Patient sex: F
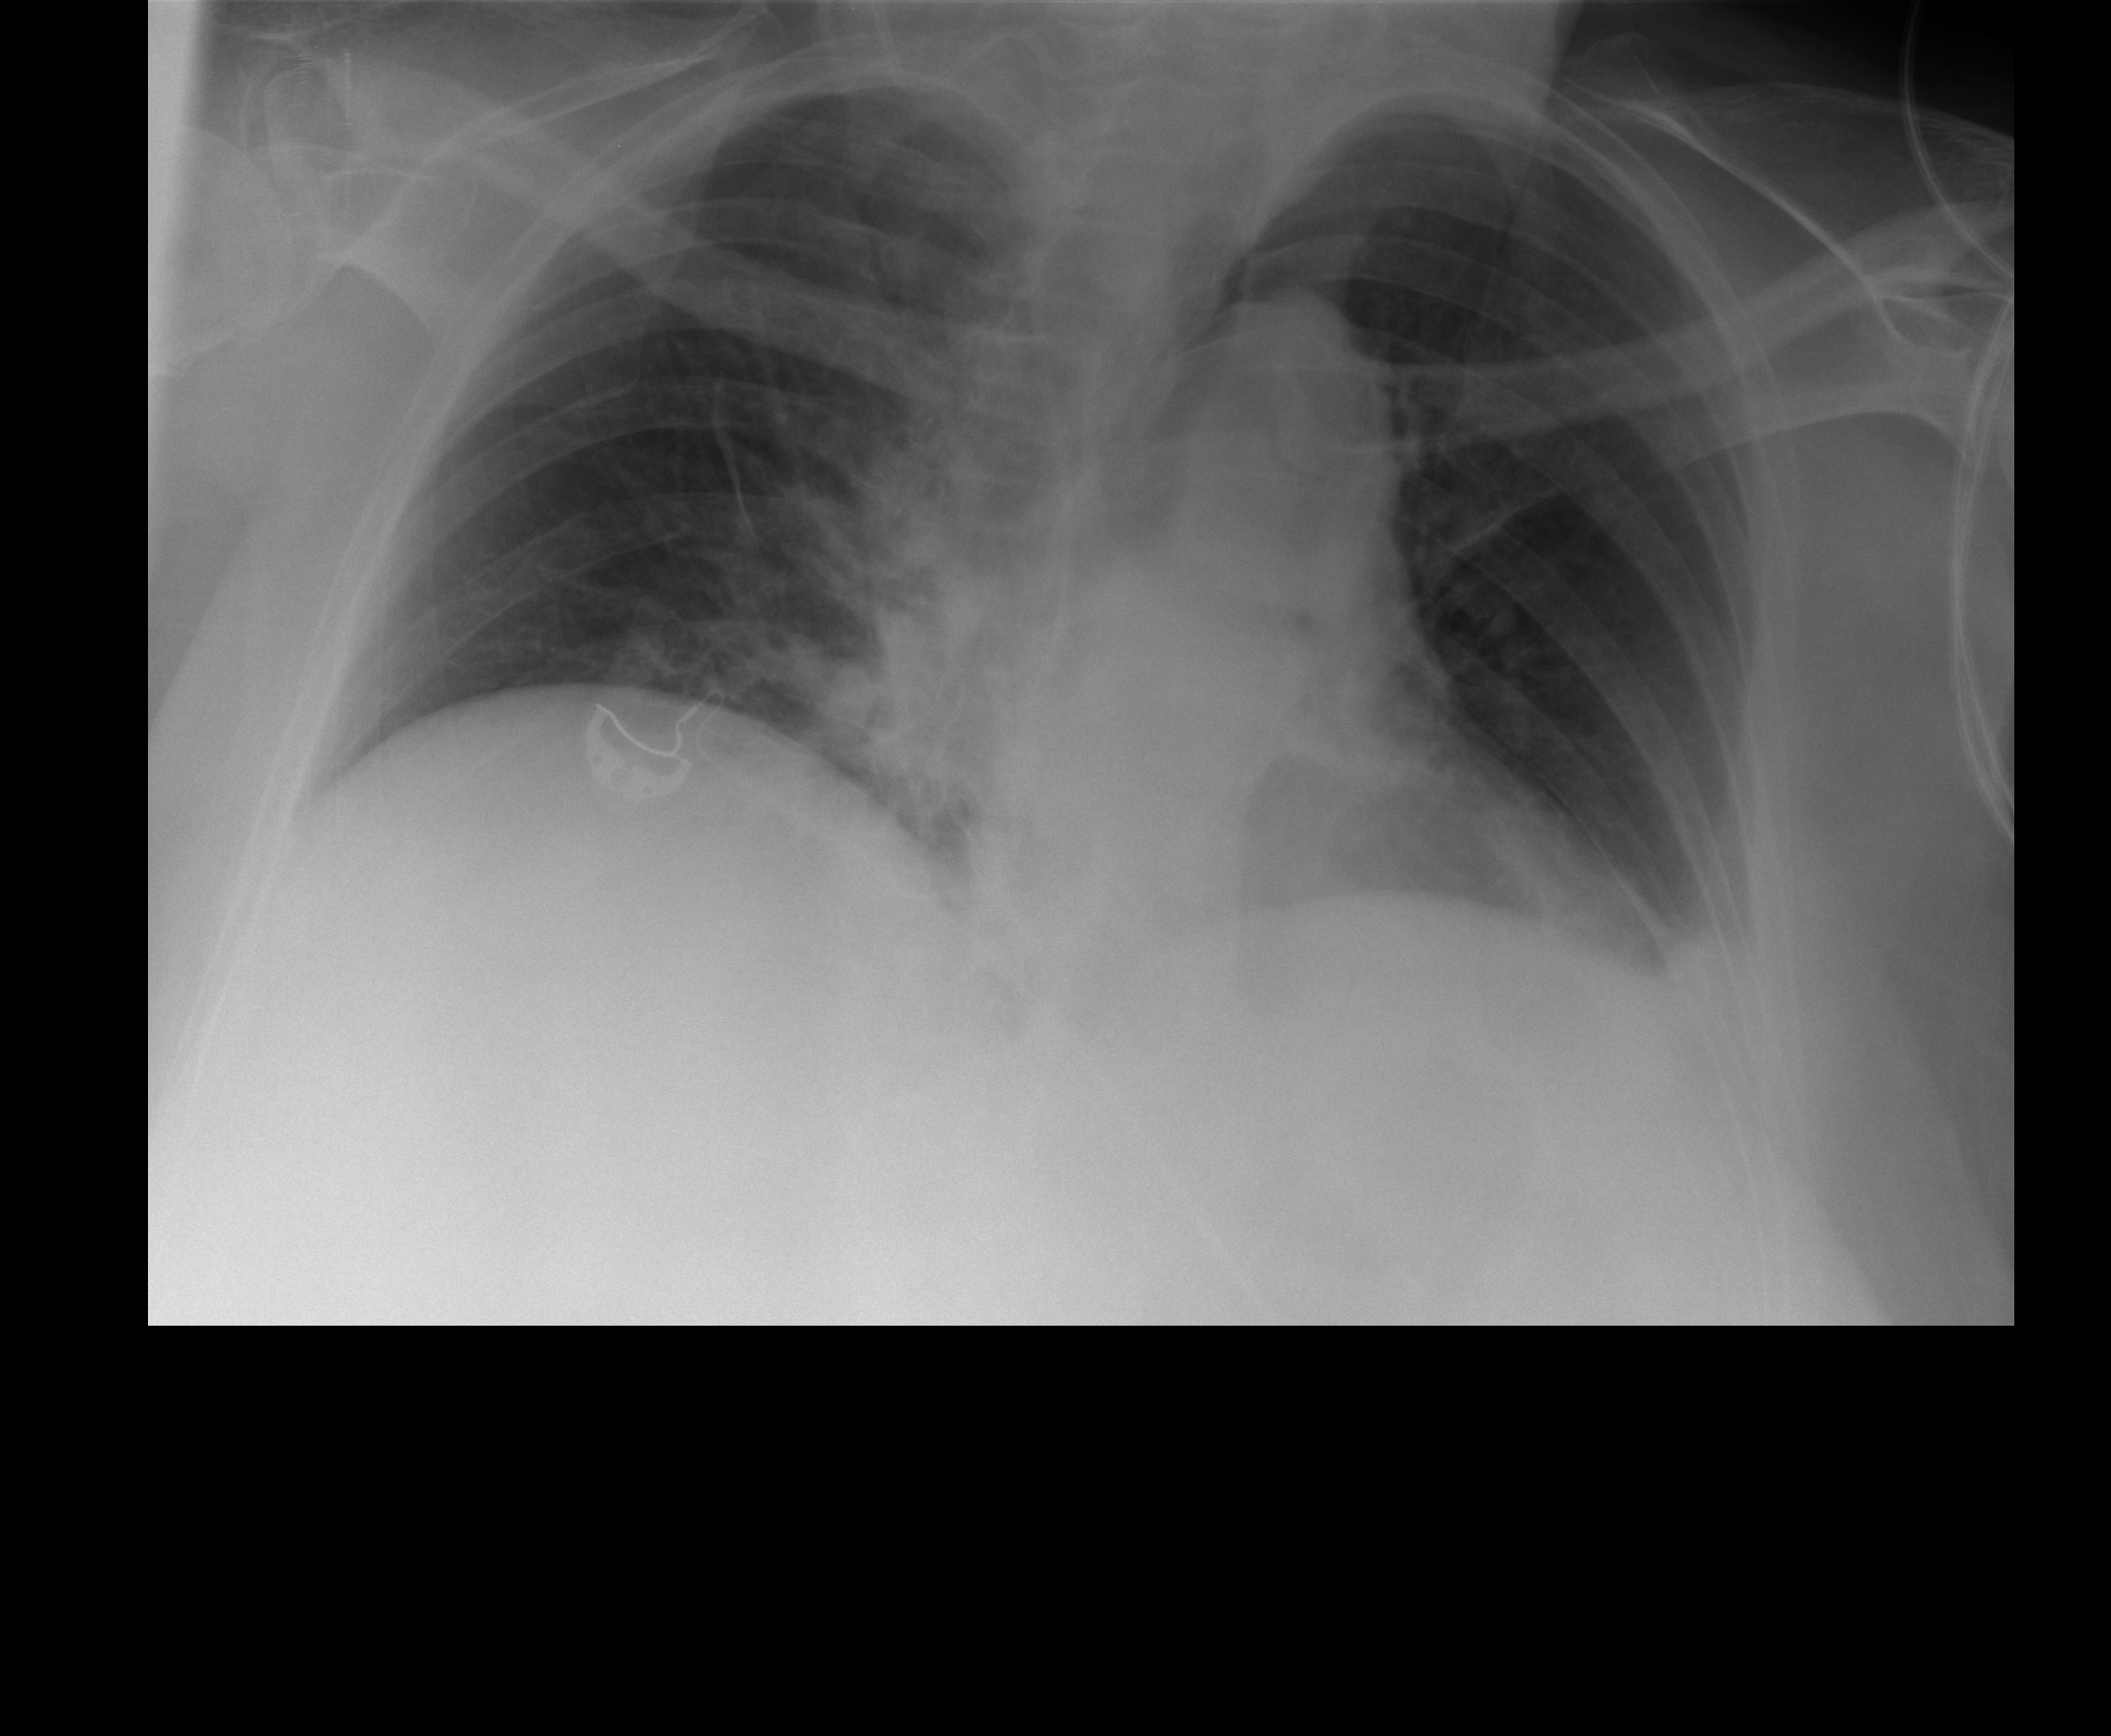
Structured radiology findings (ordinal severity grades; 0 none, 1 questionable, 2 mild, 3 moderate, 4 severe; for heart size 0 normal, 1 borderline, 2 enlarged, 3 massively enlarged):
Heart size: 0
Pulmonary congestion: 0
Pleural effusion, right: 0
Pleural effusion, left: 2
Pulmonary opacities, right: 0
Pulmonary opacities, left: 0
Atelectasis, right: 2
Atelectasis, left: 2